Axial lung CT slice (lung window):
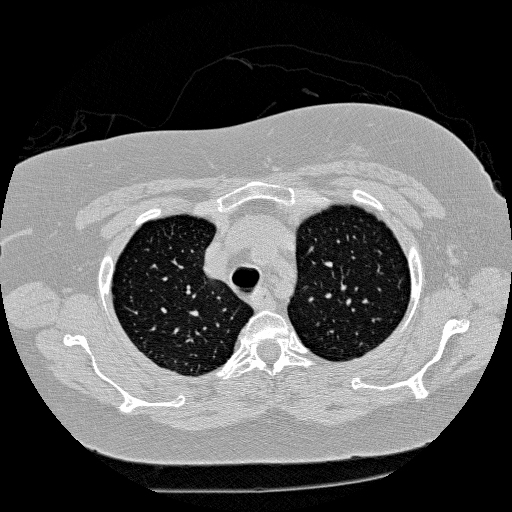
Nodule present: no